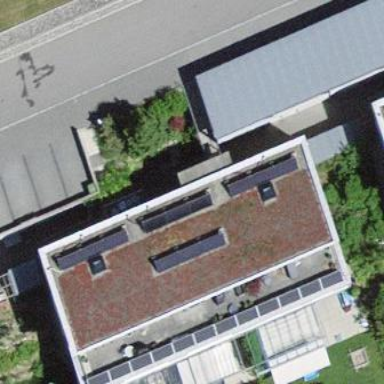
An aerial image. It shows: Building with flat roof.